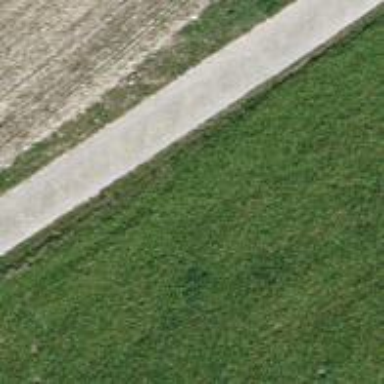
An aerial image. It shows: Paved track with Grade 1 surface.